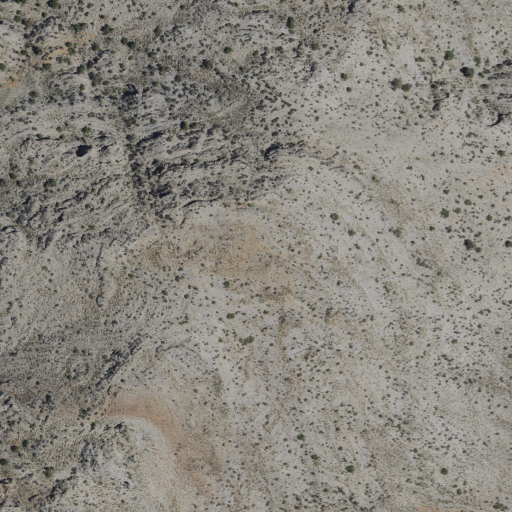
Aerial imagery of mountains in California named Last Chance Range containing only shrub